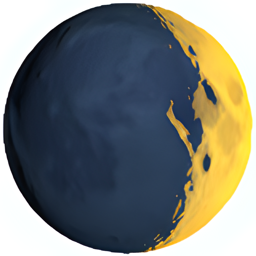
Name: waxing crescent moon symbol
Emoji: 🌒
Group: Travel & Places
Sub-group: sky & weather